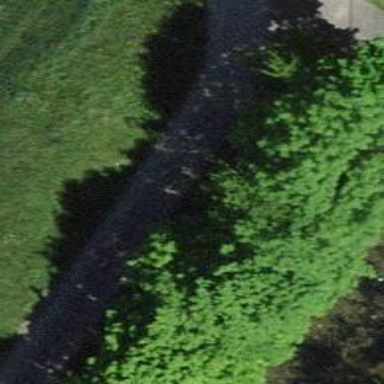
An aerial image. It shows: Unclassified road with asphalt surface.